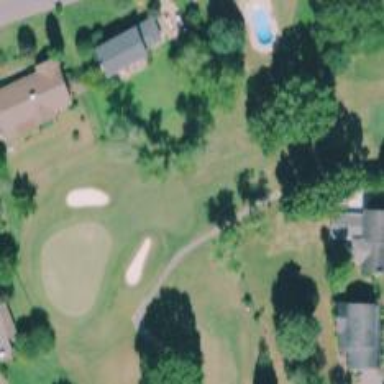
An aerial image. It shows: Service road used as golf cart path.